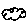
Label: cloud